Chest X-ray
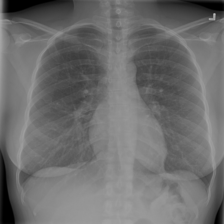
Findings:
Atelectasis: negative
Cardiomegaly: negative
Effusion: negative
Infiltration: negative
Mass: negative
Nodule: negative
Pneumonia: negative
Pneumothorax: negative
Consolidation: negative
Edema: negative
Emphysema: negative
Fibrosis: negative
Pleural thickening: negative
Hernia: negative